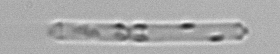
Label: Cerataulina_pelagica